Interaction volume radius: 5 \u00c5
Interaction volume height: 25 \u00c5
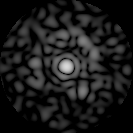
Disorder parameter: 0.8475